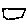
Label: hexagon